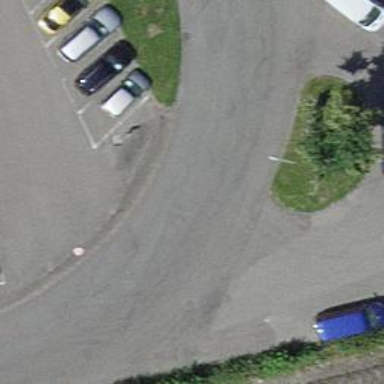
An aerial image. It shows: Residential road with asphalt surface and no sidewalks.